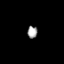
Tissue: lung
Cell type: Epithelial cells
Senescence score: 0.1868
Nuclear area (px): 121
Mean DAPI intensity: 161.231